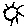
Label: sun